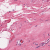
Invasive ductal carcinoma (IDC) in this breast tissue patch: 0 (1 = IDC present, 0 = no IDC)